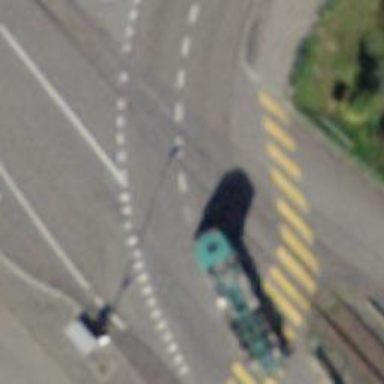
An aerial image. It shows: Level crossing along the railway.